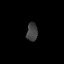
Tissue: prostate
Cell type: T cells
Senescence score: 0.3242
Nuclear area (px): 197
Mean DAPI intensity: 64.695